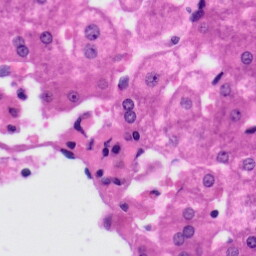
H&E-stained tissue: Liver